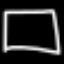
Label: square